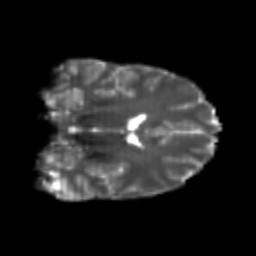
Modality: T2w
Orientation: coronal
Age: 26
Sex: male
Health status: healthy
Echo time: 0.074 s